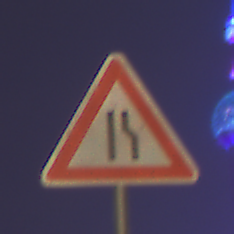
Verkehrszeichen: EinseitigVerengteFahrbahnRechts
Umgebung: Outdoor, Urban
Tageszeit: Night
Wetter: PartlyCloudy
Licht: Natural
Jahreszeit: NotSpecified
Kontrast: HighContrast